Field crop: maize
Growth stage: 2
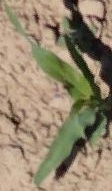
Species: maize